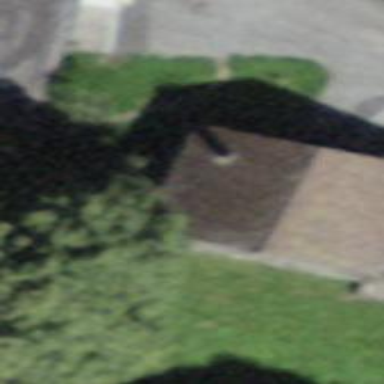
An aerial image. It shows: Barn.